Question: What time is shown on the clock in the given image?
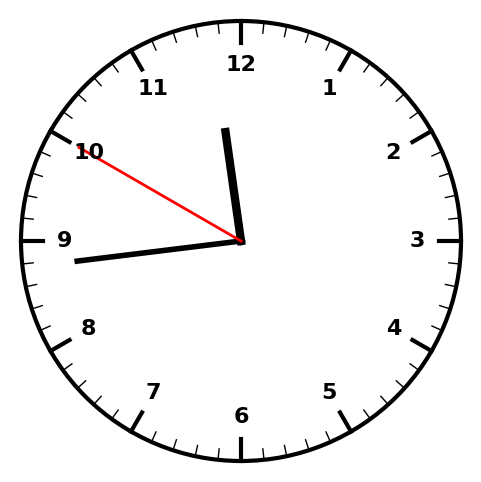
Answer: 11:43:50